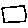
Label: square